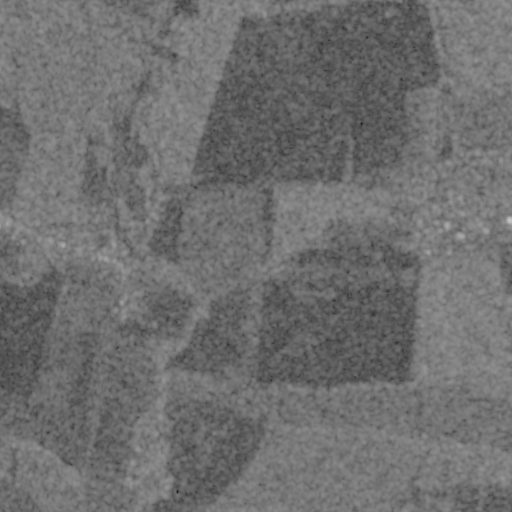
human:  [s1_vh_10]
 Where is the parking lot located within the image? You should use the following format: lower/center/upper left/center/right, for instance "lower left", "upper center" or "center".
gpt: The parking lot is located in the center right of the image.
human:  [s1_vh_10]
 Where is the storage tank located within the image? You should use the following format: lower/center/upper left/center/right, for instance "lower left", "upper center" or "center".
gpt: The storage tank is located in the lower center of the image.
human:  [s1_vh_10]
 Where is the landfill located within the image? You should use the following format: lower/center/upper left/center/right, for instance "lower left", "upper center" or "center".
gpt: There is no landfill in the image.

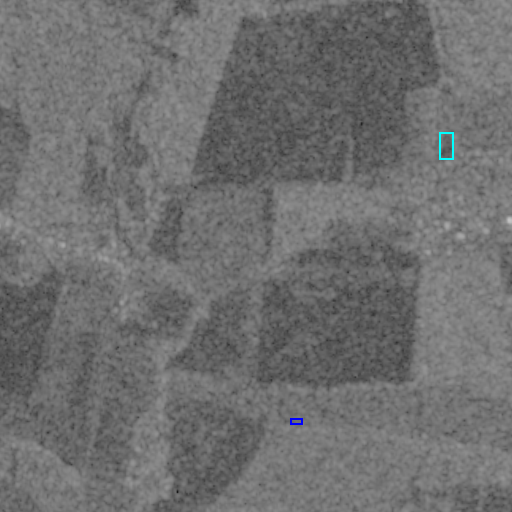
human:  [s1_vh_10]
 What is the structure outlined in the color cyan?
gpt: The structure outlined in cyan is a park.
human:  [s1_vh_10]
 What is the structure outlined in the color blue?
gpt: The structure outlined in blue is a storage tank.
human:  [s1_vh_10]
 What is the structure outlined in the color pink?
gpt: There is no pink outline.